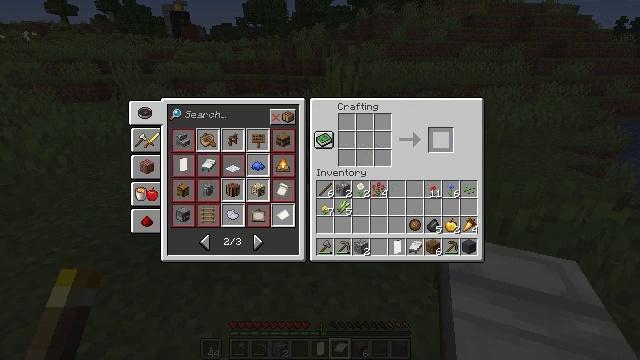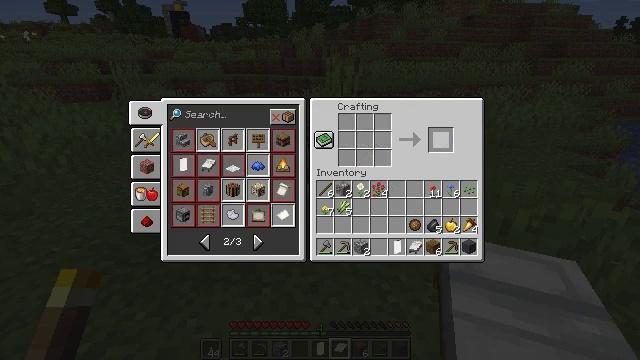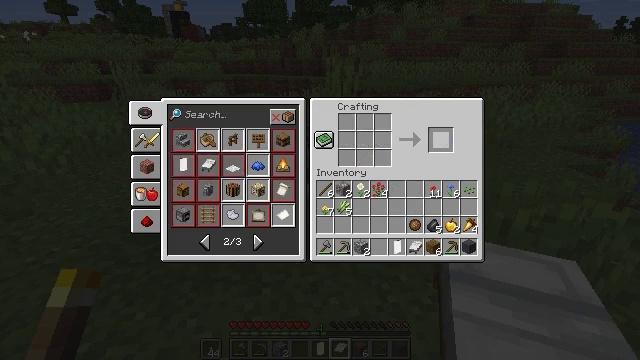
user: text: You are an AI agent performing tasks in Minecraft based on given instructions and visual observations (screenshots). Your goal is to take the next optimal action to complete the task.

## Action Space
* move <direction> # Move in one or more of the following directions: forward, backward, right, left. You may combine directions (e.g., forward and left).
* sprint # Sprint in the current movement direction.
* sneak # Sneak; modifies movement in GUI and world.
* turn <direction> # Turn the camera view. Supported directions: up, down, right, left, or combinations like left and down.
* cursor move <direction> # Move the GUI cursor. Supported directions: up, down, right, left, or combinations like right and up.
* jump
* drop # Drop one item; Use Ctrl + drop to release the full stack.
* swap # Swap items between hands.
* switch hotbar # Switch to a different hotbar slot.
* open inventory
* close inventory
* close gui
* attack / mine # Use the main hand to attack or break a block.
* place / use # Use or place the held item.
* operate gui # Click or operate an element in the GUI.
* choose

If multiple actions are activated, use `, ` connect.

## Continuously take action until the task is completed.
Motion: motion action
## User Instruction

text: craft item white banner
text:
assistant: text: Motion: sneak, operate gui
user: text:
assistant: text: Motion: sneak
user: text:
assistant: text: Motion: no_op